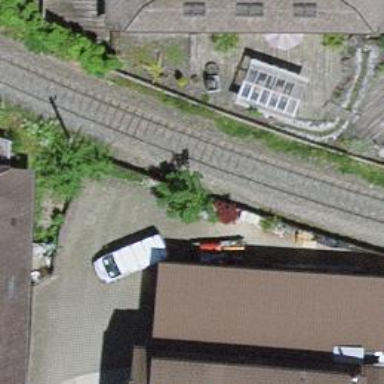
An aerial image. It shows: Railway signal.